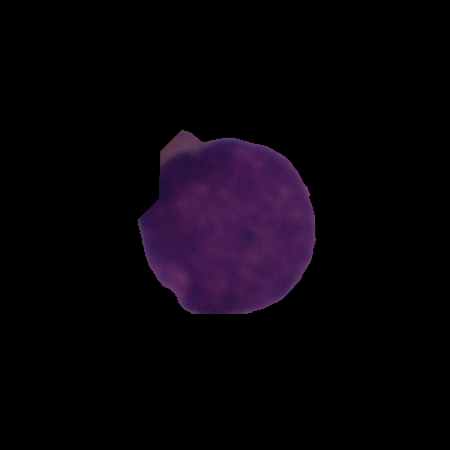
Label: cancer